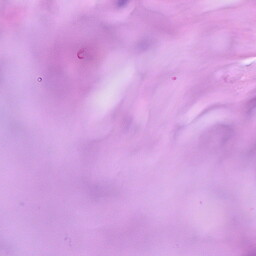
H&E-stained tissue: Breast